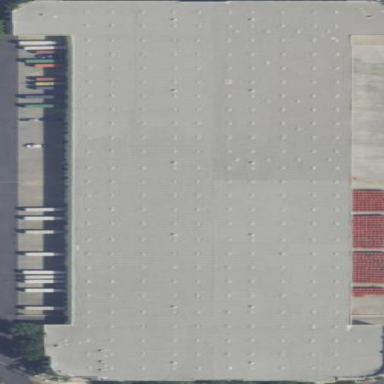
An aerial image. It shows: Warehouse.